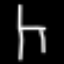
Label: chair